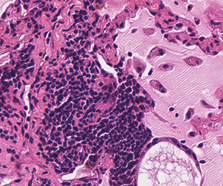
Tumor epithelial tissue: no
Tumor-associated stroma tissue: yes
Normal tissue: no